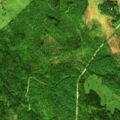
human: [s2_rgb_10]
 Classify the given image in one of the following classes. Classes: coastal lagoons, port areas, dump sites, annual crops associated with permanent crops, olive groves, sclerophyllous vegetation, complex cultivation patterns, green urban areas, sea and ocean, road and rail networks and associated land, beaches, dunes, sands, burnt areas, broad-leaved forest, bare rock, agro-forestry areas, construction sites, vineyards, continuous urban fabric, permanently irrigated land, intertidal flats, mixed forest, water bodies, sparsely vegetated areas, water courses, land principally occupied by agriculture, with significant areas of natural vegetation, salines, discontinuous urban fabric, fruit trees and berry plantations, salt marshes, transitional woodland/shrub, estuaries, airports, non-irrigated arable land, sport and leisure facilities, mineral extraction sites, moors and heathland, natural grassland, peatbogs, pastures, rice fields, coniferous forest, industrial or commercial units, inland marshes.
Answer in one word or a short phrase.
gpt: mixed forest, transitional woodland/shrub